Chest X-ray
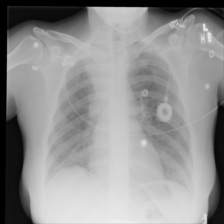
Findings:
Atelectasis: positive
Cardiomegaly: negative
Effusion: negative
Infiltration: positive
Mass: negative
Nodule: negative
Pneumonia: negative
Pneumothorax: negative
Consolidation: negative
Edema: negative
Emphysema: negative
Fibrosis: negative
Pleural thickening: negative
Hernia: negative